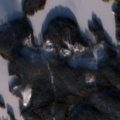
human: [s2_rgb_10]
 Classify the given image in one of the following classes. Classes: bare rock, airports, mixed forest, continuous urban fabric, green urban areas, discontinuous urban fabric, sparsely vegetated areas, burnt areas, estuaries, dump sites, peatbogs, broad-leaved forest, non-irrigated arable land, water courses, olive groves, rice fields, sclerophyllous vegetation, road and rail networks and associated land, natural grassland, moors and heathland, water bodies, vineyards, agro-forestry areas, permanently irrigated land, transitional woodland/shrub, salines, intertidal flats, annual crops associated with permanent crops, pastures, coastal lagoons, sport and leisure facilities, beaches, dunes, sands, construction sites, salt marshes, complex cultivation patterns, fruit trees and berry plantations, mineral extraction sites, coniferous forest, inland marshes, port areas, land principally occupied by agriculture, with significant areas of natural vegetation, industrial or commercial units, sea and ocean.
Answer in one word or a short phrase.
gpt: coniferous forest, water bodies